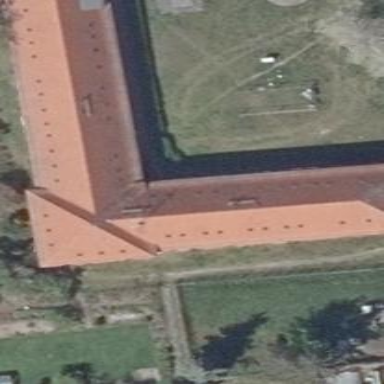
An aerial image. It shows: Building with hipped roof design.